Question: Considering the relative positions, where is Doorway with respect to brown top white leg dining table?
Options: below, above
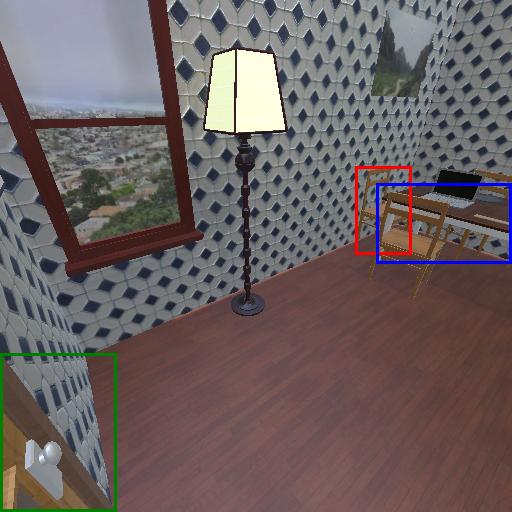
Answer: below